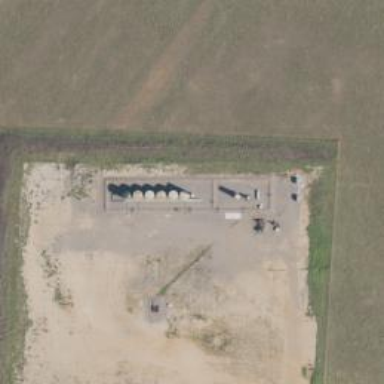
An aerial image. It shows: Storage tank with man-made structure.